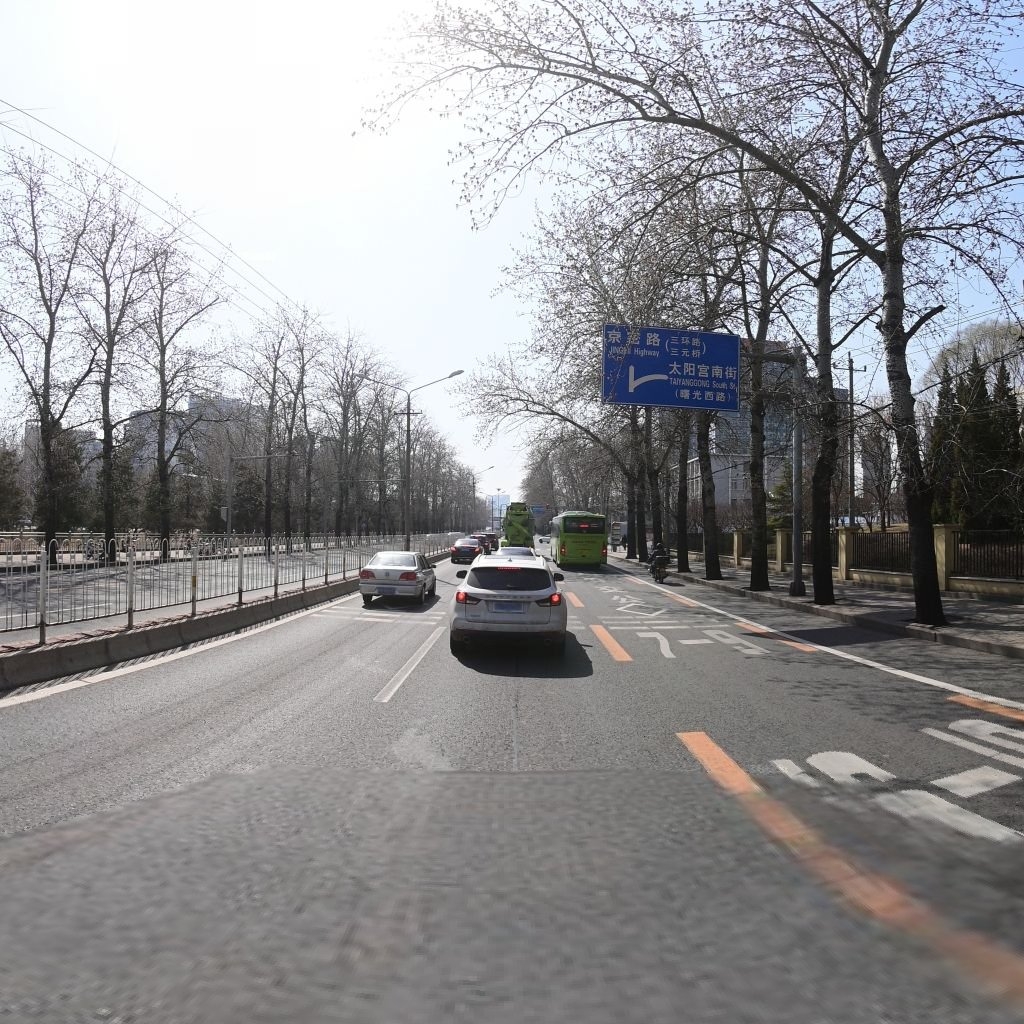
Region: Chaoyang
Road damage annotations: longitudinal patch, transverse crack